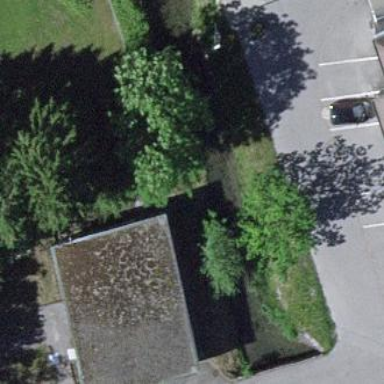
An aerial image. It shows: Service building.